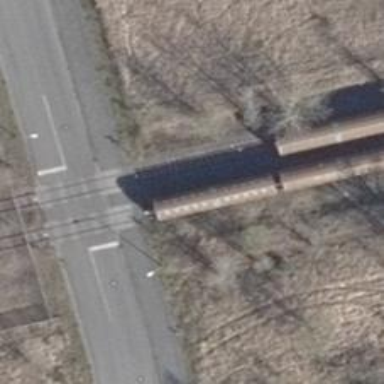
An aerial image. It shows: Railway crossing.